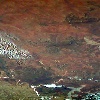
Label: land